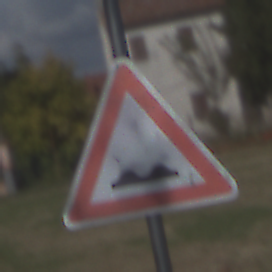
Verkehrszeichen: UnebeneFahrbahn
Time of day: MorningAfternoon
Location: Outdoor (Suburban)
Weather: PartlyCloudy
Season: NotSpecified
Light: Natural